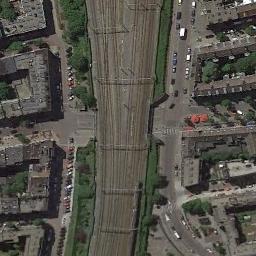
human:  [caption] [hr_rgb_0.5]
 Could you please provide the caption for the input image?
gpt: These railways are flanked by some buildings .

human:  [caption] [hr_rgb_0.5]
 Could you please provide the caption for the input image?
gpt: The railway is next to some trees and houses .

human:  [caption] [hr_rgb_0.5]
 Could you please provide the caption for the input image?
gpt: There is a row of blue buildings on one side of the railway .

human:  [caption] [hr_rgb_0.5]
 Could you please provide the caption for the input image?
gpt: There are many buildings of different shapes beside the railway .

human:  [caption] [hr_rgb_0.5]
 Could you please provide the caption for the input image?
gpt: There are some buildings and many cars beside the railway .